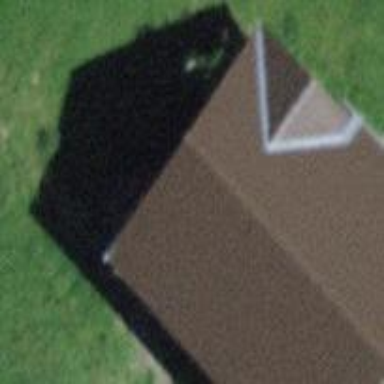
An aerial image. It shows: Barn.